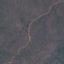
Label: HerbaceousVegetation